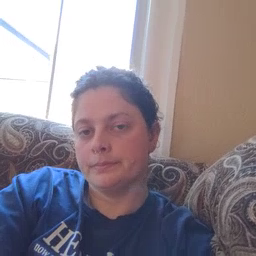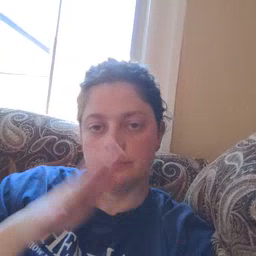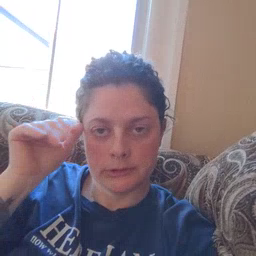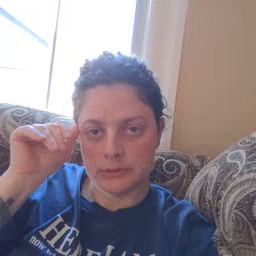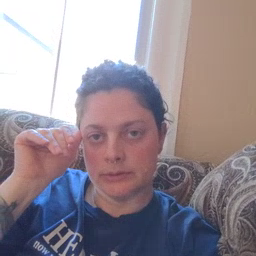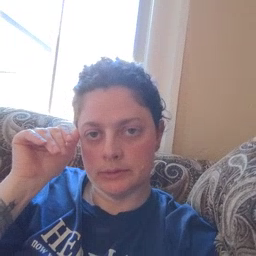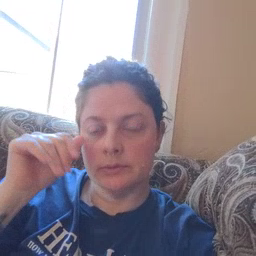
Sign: donkey